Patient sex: M
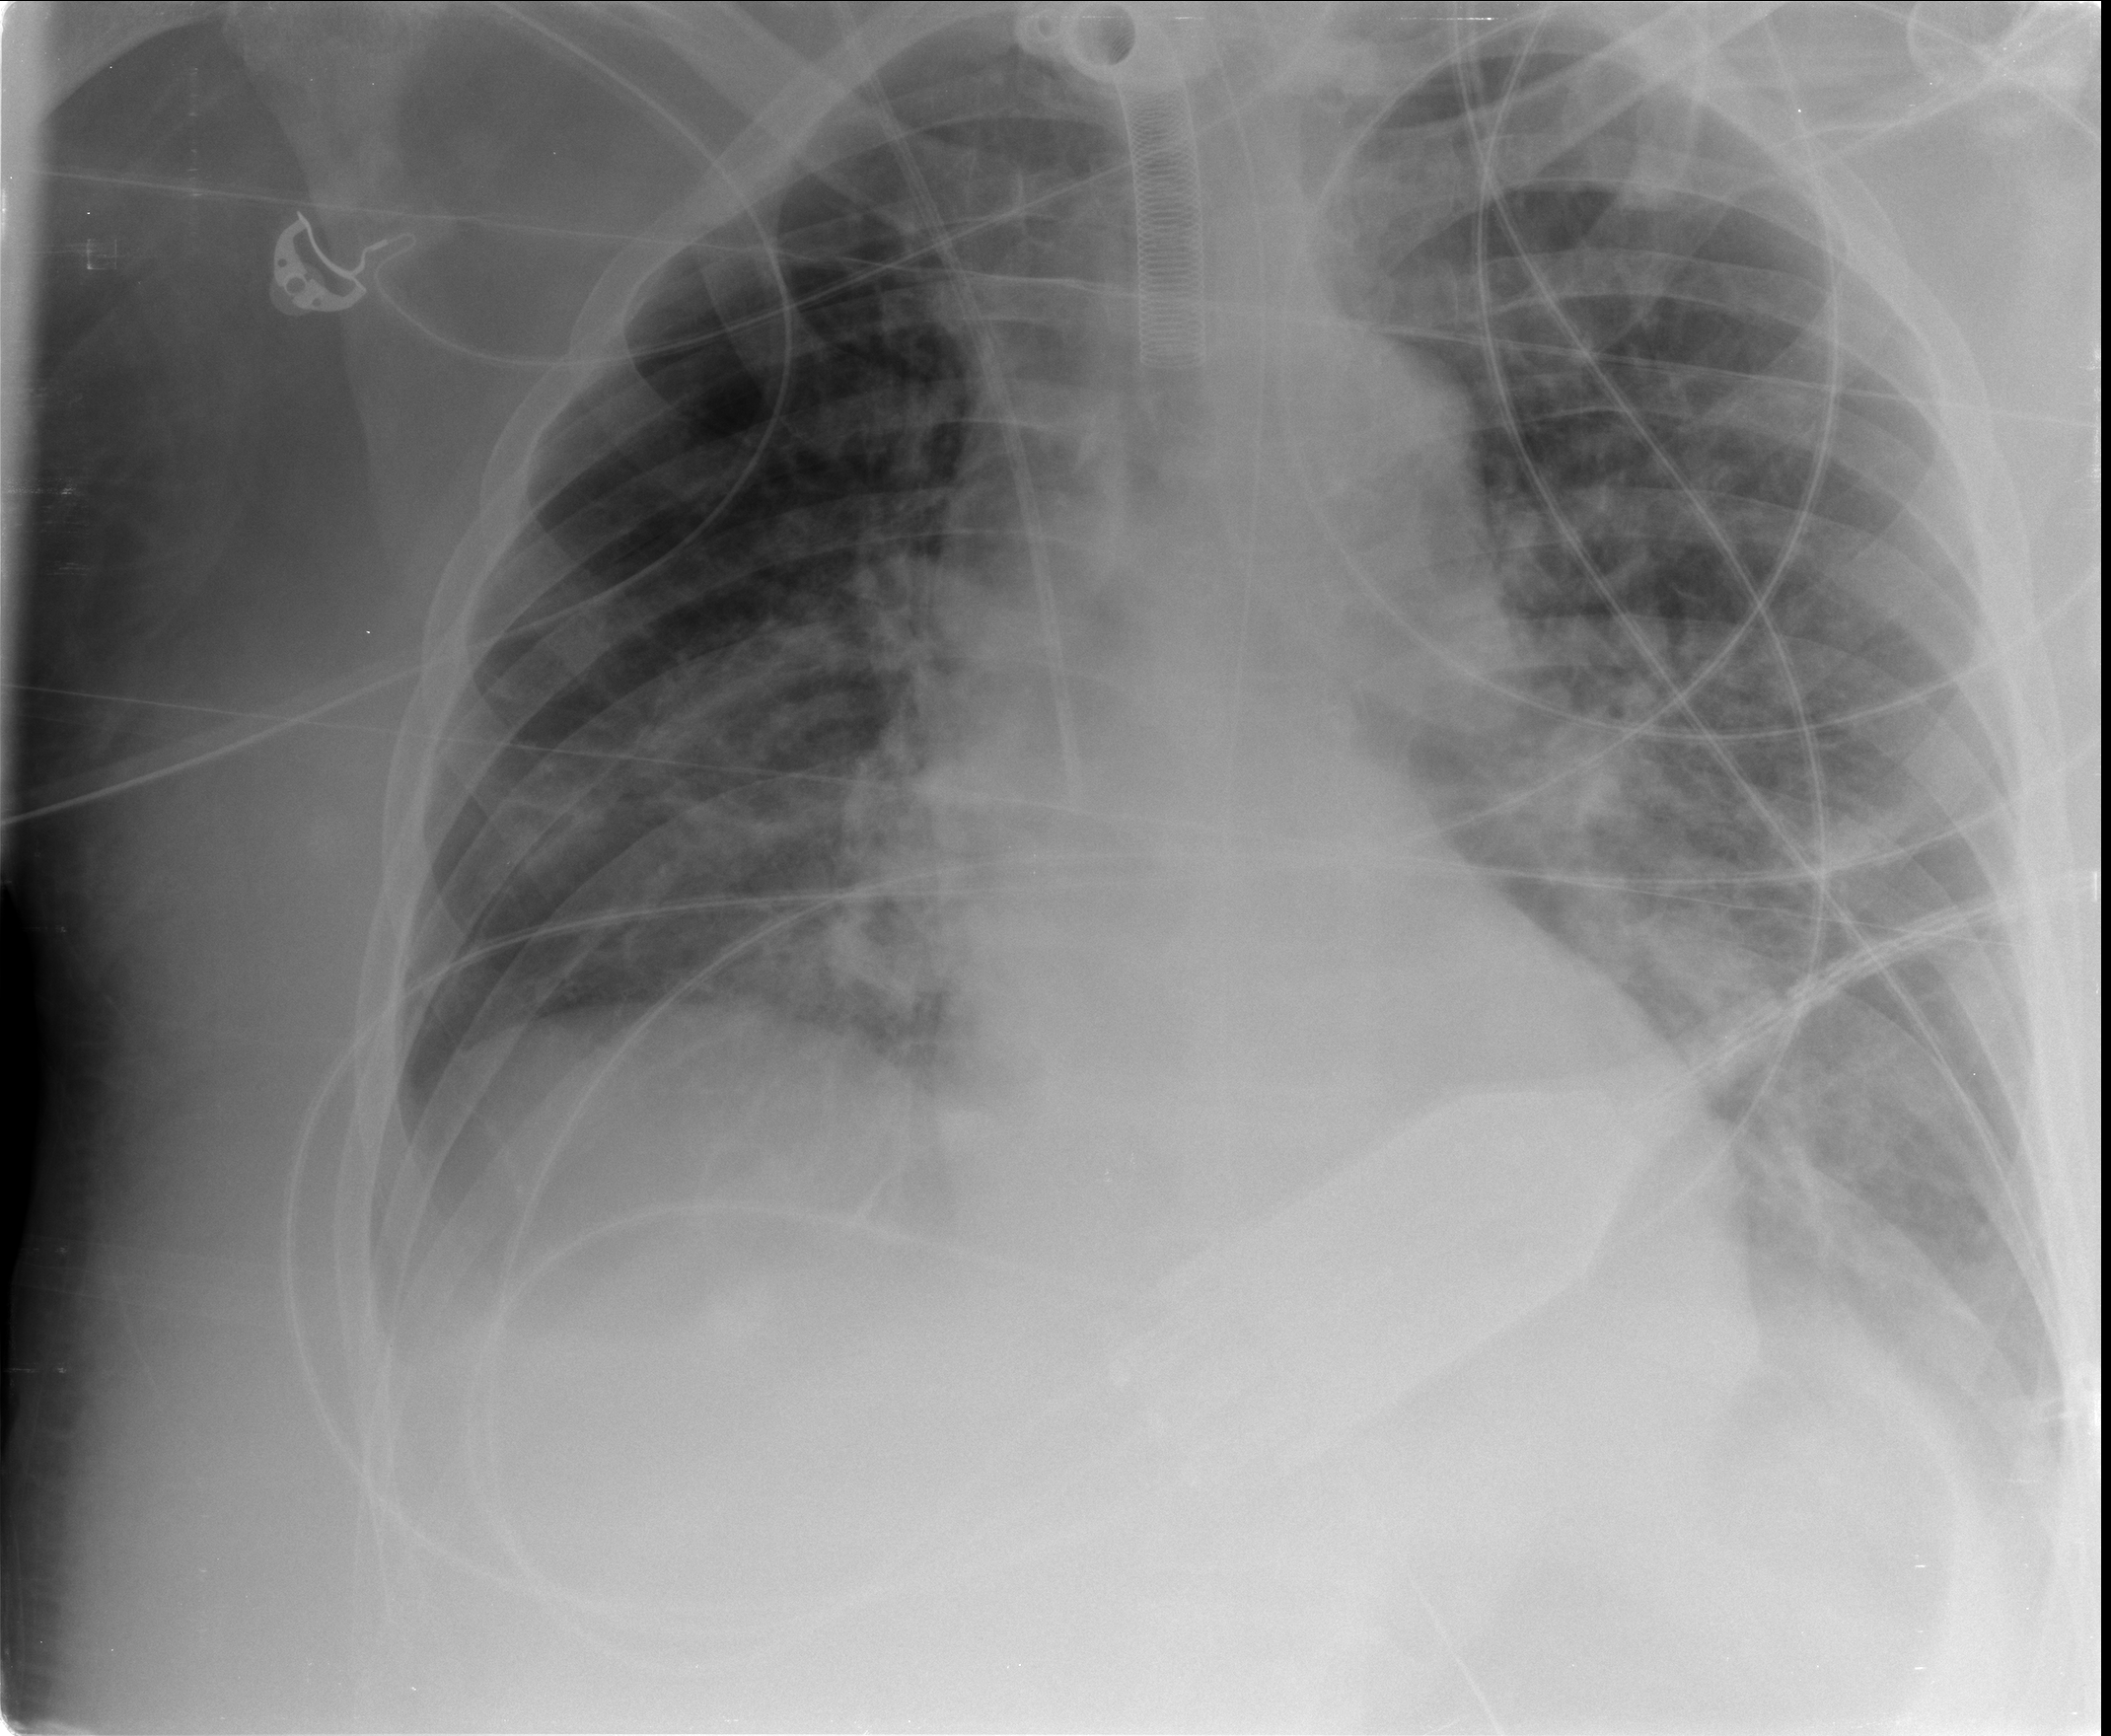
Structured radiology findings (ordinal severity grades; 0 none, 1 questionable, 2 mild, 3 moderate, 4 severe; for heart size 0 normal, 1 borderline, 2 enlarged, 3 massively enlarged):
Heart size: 0
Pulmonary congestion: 0
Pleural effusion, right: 0
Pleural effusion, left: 0
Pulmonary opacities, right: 2
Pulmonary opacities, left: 2
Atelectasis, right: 0
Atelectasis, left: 0